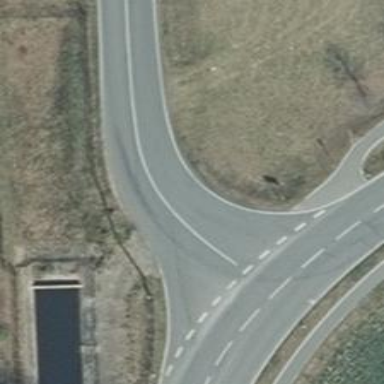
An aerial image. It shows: Service road with asphalt surface and no sidewalk.